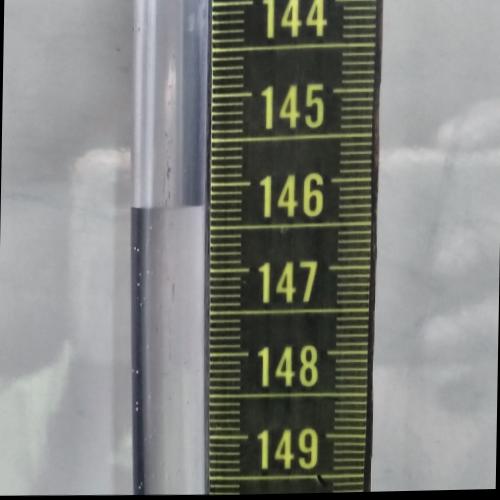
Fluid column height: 146.3 cm